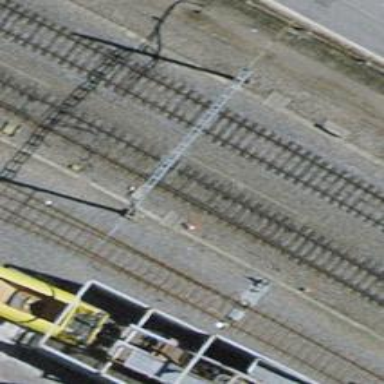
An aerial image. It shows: Railway switch.